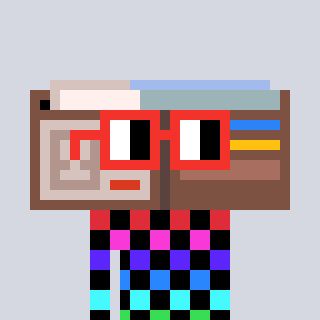
a pixel art character with square red glasses, a wallet-shaped head and a peachy-colored body on a cool background